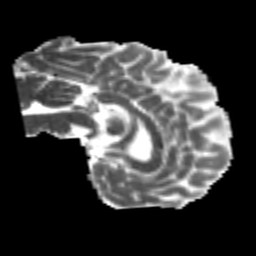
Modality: MD
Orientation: sagittal
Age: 22
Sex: male
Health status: healthy
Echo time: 0.074 s